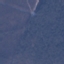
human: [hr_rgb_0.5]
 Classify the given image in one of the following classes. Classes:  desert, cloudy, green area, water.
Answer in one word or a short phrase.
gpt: green area